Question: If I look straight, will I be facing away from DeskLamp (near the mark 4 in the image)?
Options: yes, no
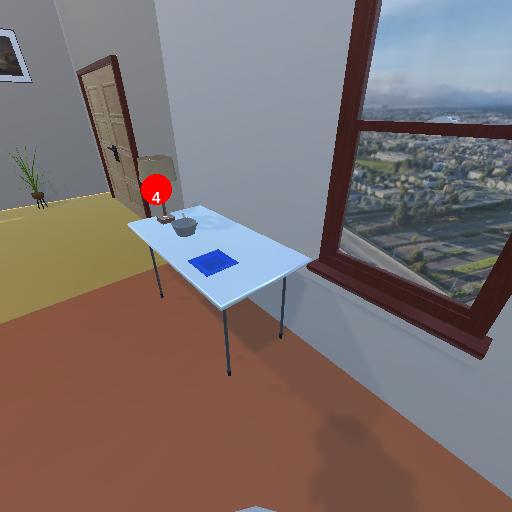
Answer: yes